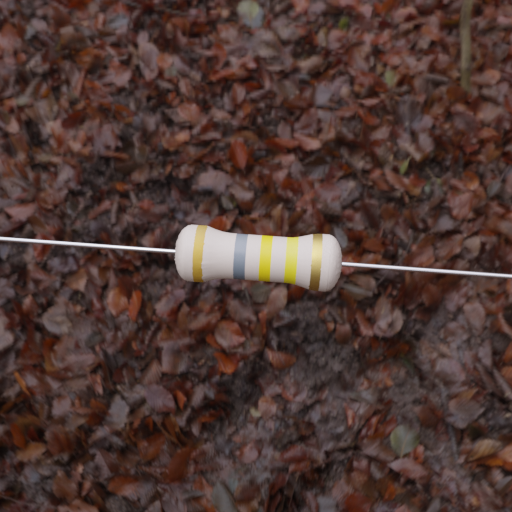
Resistor colour bands (in order): gold, gray, yellow, yellow, gold